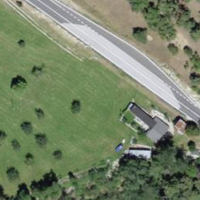
EUNIS habitat code: 48
Species observed at this site:
Buteo buteo
Melanargia galathea
Phoenicurus ochruros
Motacilla alba
Turdus viscivorus
Fringilla coelebs
Pyrrhocorax graculus
Prunella collaris
Corvus corax
Accipiter nisus
Turdus merula